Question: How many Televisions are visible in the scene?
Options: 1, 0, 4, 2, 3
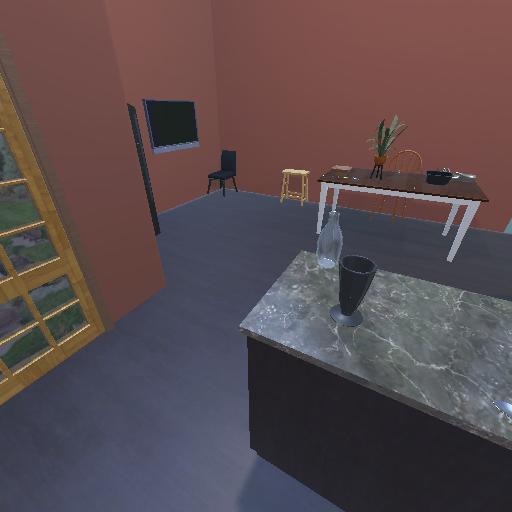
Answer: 1